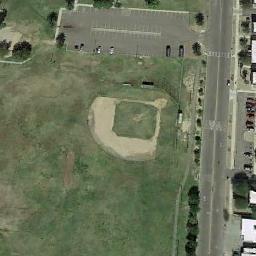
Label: baseball_diamond